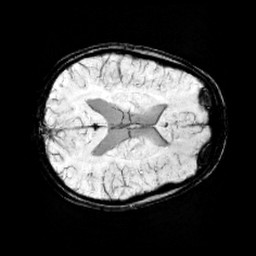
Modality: minIP
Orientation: axial
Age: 11
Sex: female
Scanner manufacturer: siemens
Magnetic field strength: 3 T
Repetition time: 0.027 s
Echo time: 0.02 s